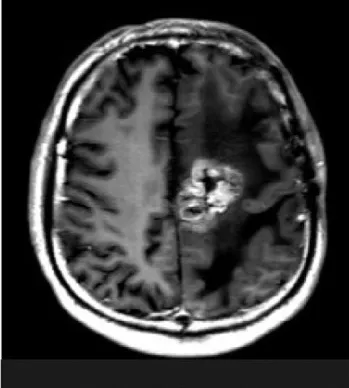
15th November. 2021.
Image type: radiology (mri)